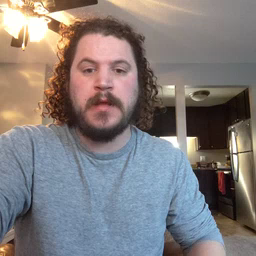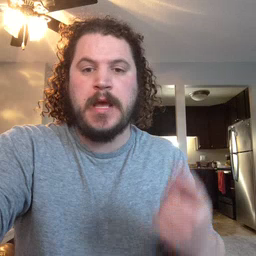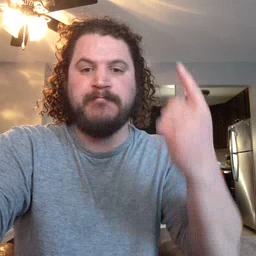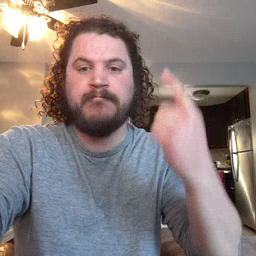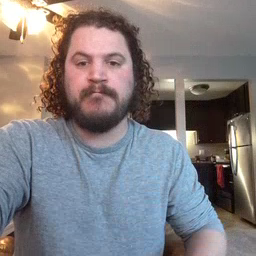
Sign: up